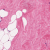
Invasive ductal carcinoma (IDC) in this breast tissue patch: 0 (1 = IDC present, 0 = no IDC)